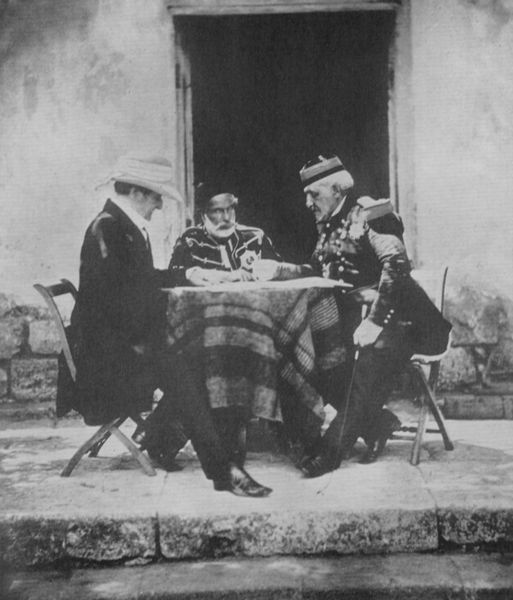
Titel: Der Kriegsrat: Lord Raglan, Omar Pasha, Marschal Pélissier
Künstler: Roger Fenton
Standort: USA
Institution: Sammlung Gernsheim
Schlagwörter: dunkel, mann, schatten, weiß, sitzen, grau, hell, holz, hut, hüte, licht, männer, schwarz, strasse, strassenszene, stuhl, stühle, szene, tisch, tür, blick, gebäude, haus, tuch, gesellschaft, gespräch, karo, muster, alt, anzug, bart, bärte, kappe, mütze, alte, stein, steine, bildnis, hände, porträt, tischdecke, tischtuch, boden, haare, sitzend, decke, drei, kontrast, stock, beine, terrasse, fassade, gehstock, schuhe, stab, russland, mauer, türe, treppe, men, soldaten, drei männer, karten, spielen, klappstuhl, strohhut, stuhllehne, glänzen, stufe, stufen, knöpfe, foto, fotografie, photographie, spiel, eingang, fugen, bürgersteig, orient, draußen, schwarz weiss, militär, säbel, uniform, uniformen, bordstein, epauletten, degen, offizier, orden, treffen, verhandlung, karomuster, photo, gedeckt, putz, bildnid, stuhlbeine, general, lackschuhe, geputzt, türkei, senioren, schulterklappe, haustür, skat, eingangstür, kolonien, hausmauer, steintreppe, soladten, schuge, zivil, photograph, russia, tropenhelm, bordsteinkante, kolonialgeschichte, kolonialgeschcihte, tropenkelm, zivilist, 3